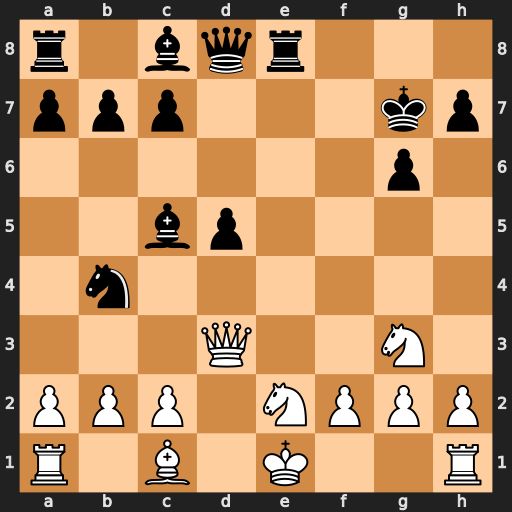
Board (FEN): r1bqr3/ppp3kp/6p1/2bp4/1n6/3Q2N1/PPP1NPPP/R1B1K2R
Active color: w
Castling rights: KQ
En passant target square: -
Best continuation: Qc3+ d4 Qxc5